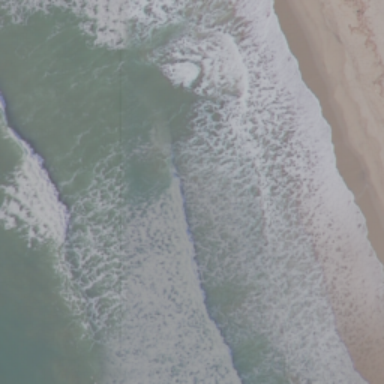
This is a beach with green sea and white sands .